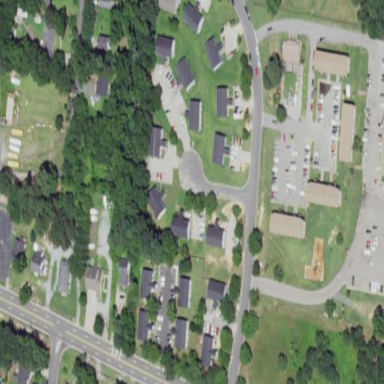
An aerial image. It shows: Residential area within neighborhood.